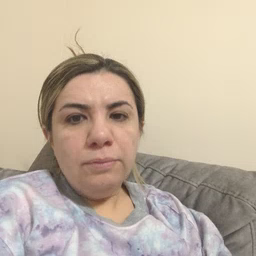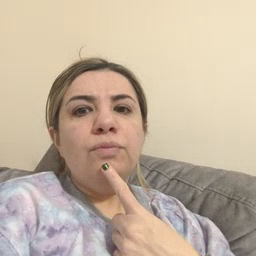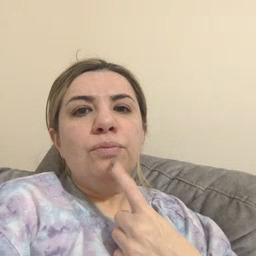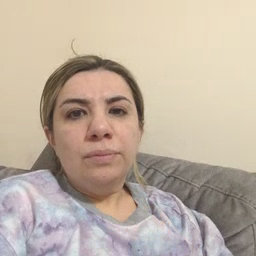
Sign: red